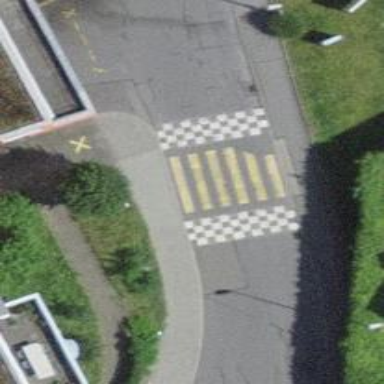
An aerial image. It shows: Uncontrolled zebra crossing with zebra markings.